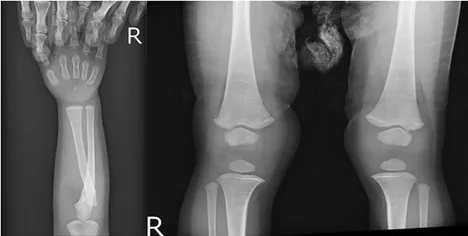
Radiographic image of the wrist and knee in the patient. No rachitic changes were observed in metaphysis.
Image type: radiology (x_ray)